Field crop: maize
Growth stage: 2
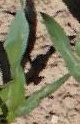
Species: maize